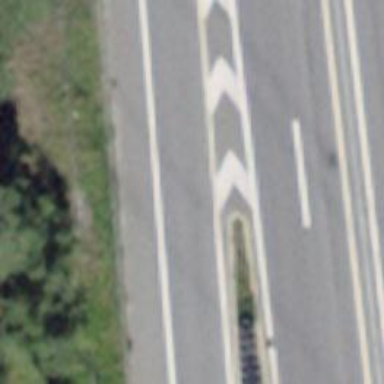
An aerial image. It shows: Trunk link road with asphalt surface.